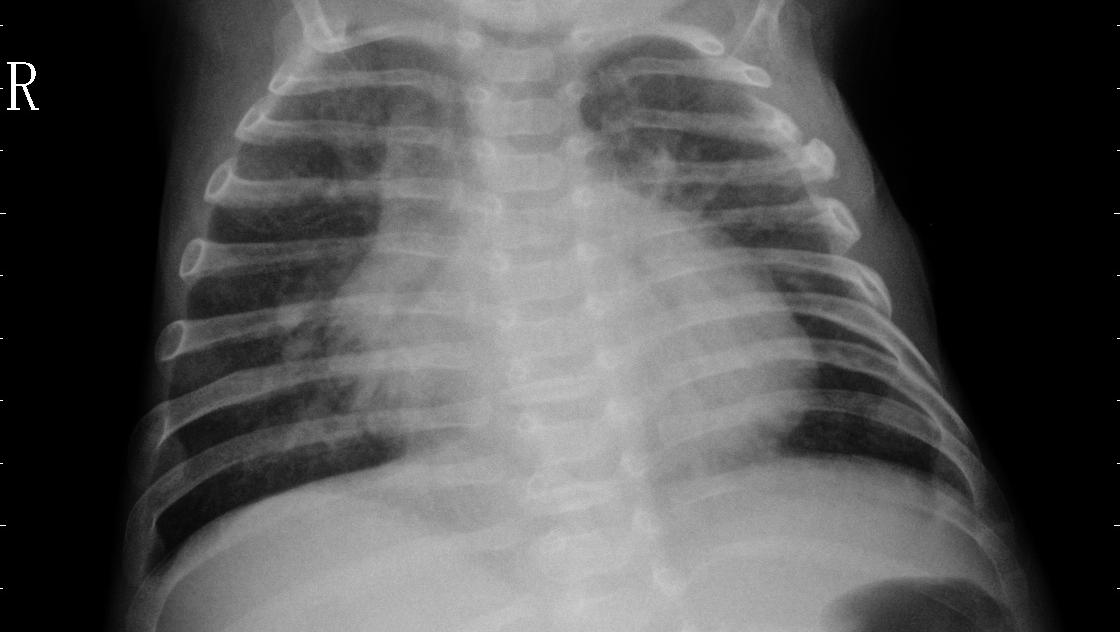
Diagnosis: PNEUMONIA